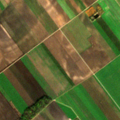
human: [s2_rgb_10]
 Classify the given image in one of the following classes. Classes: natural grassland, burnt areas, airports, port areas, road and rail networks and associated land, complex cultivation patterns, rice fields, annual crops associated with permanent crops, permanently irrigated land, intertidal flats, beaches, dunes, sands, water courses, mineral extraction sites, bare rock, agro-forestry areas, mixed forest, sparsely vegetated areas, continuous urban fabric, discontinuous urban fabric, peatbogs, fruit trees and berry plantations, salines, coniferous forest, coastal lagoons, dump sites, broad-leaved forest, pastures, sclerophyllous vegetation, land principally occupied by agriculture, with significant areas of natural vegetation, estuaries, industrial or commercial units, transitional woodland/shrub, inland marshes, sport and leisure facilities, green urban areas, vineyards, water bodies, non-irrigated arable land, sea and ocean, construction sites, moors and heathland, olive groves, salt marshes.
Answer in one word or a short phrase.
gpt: non-irrigated arable land